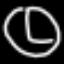
Label: clock